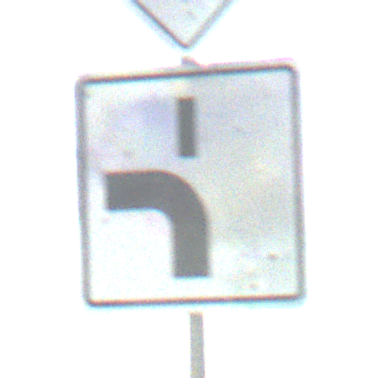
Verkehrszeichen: VerlaufVorfahrtsstrasse5
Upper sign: Vorfahrtsstrasse
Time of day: SunriseSunset
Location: Outdoor (Nature)
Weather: PartlyCloudy
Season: NotSpecified
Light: Natural